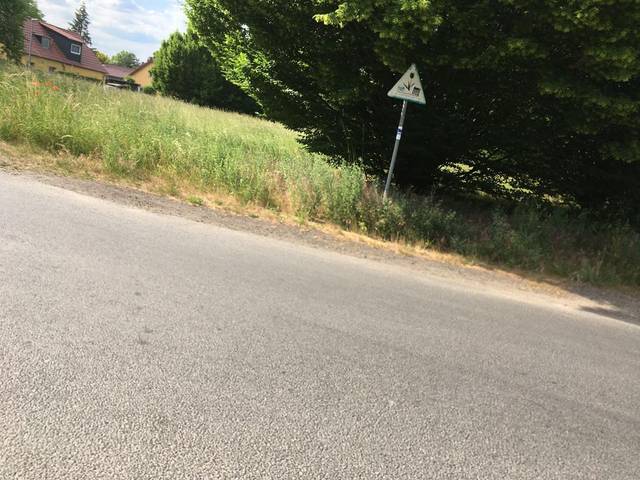
Region: Germany
Coordinates: 52.568, 13.47